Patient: sex F, age 75
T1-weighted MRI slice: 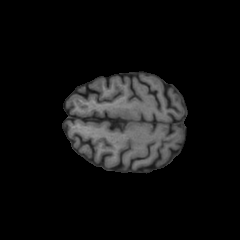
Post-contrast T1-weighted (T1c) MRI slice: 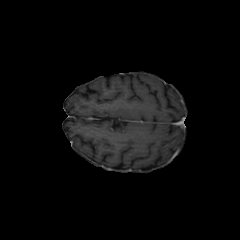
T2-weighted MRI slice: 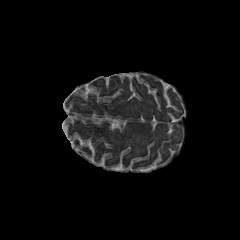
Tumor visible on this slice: no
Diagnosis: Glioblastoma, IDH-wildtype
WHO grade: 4